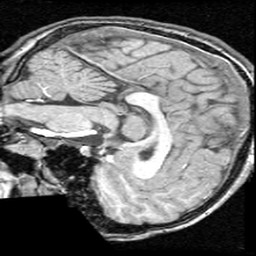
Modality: T1w
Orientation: sagittal
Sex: female
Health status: ill
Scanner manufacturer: ge
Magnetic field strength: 1.5 T
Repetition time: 21 s
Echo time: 0.008 s